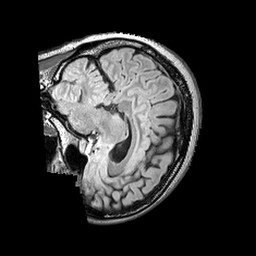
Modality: FLAIR
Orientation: sagittal
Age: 36
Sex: female
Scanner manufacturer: siemens
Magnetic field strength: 3 T
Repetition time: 5 s
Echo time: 0.387 s